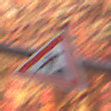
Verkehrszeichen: Arbeitsstelle
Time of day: MorningAfternoon
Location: Outdoor (Urban)
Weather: Clear
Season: NotSpecified
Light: Natural